Question: I'm trying out ASP.NET MVC4 with MySQL. But I can't generate the Controller from the Entity Framework Model. I followed the following blog : <URL>
After I create the Entity Model, I go to create the controller and get the following error :

I'm using Visual Studio 2012 with MySQL Connector/Net 6.7.4 and I have MySQL for Visual Studio 1.0.2 installed.
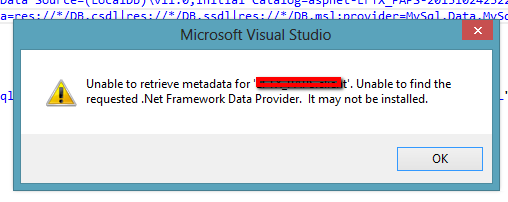
Answer: <URL>. You not only need to add what ngm point out, but also to remove references to entityframework from your config, as it just confuses it. I know it sound strange, but it is the best way I have found so far. Also be sure to use EF 5, not 6, with the latest version of MySql .net connector, as it does not work with EF6 yet.